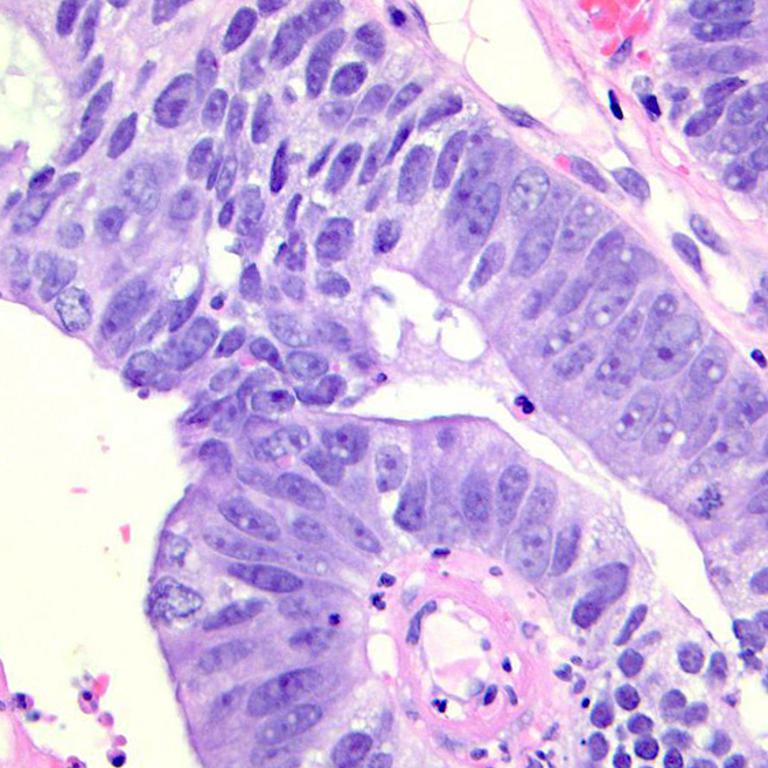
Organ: colon
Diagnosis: adenocarcinomas